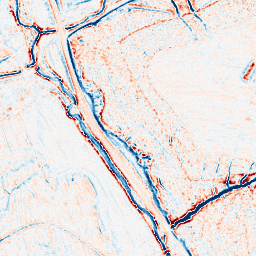
Category: edge_preserving
Decomposition family: bilateral
Decomposition parameters: d: 9
sigma_color: 25
sigma_space: 25
Upsampling method: bspline
Upsampling parameters: scale: 8
Upsampling scale: 8